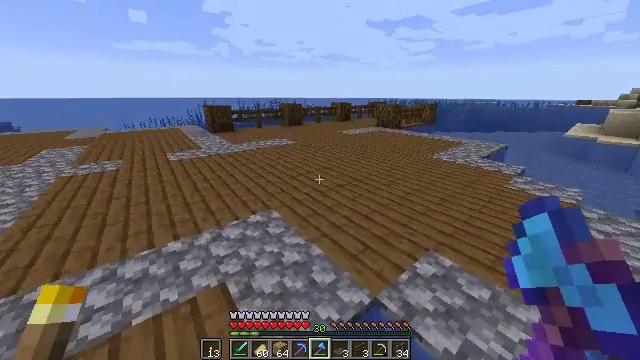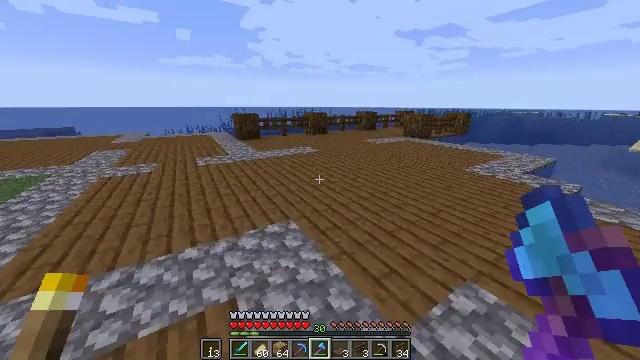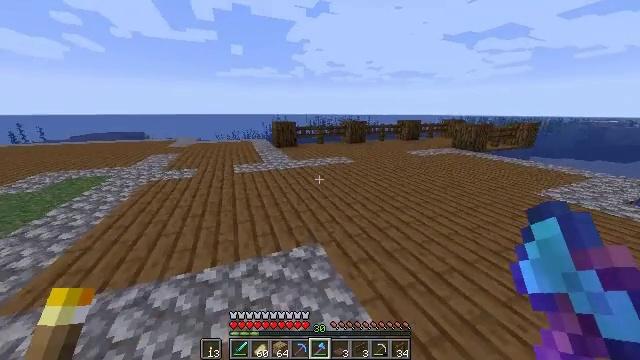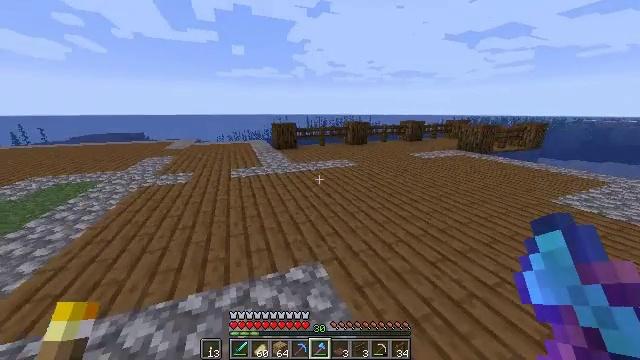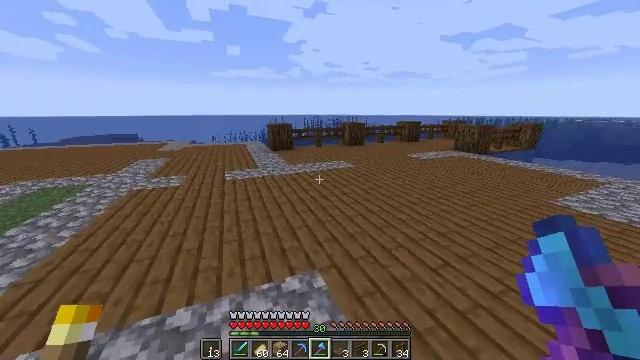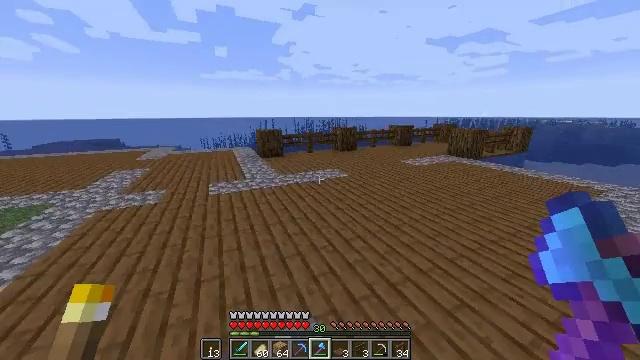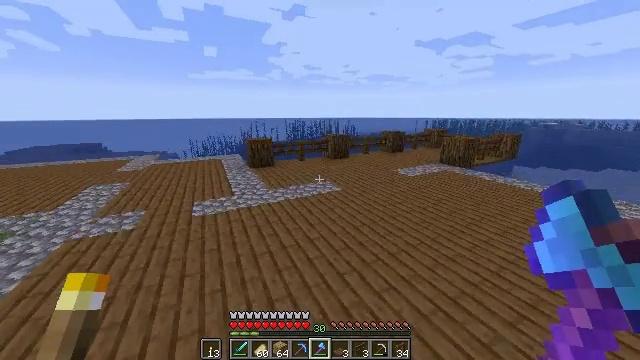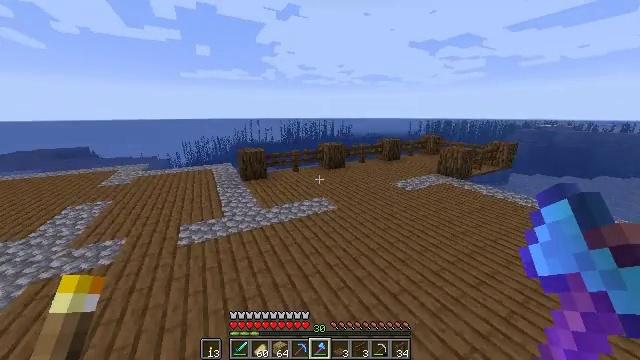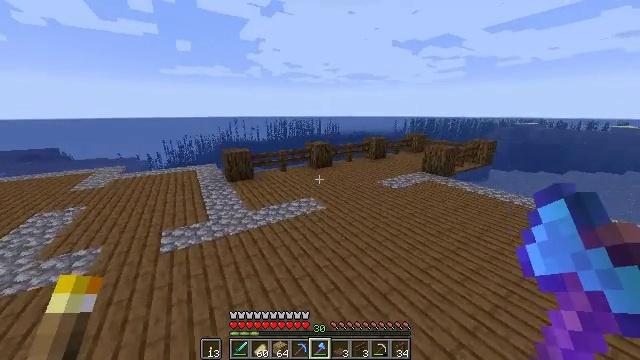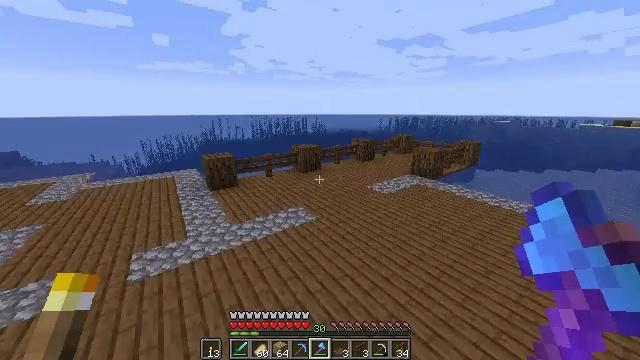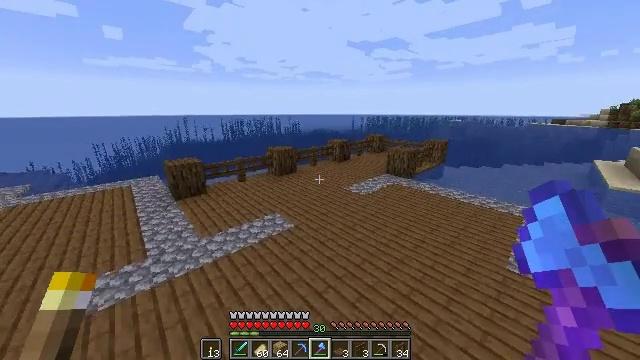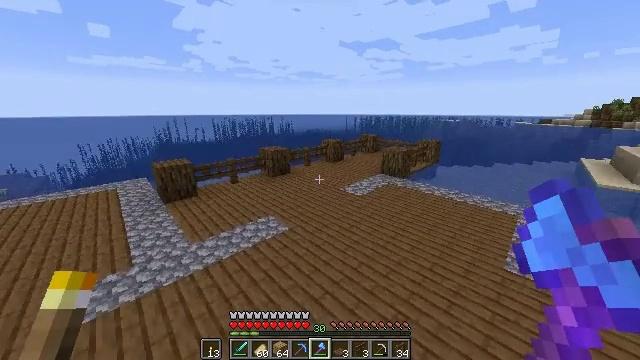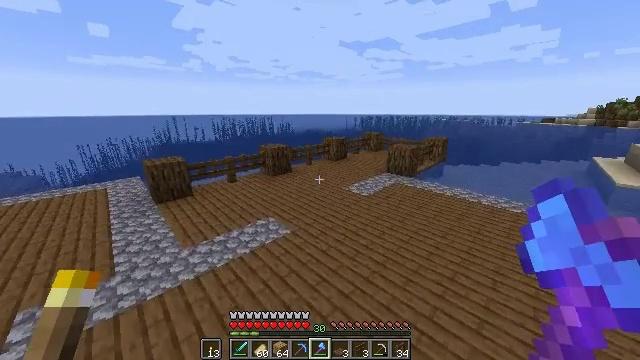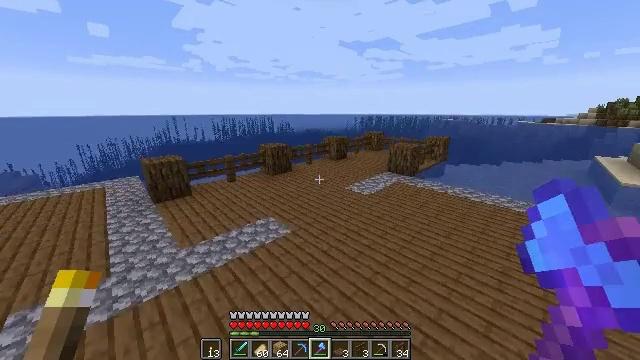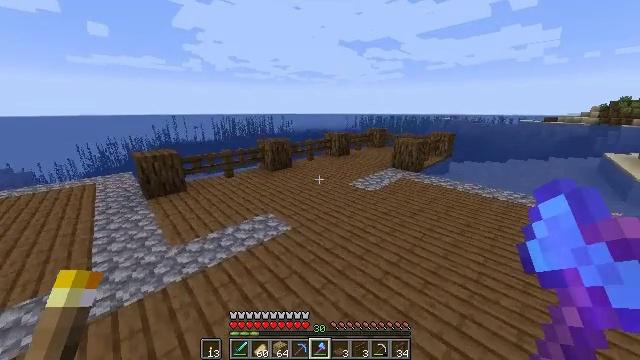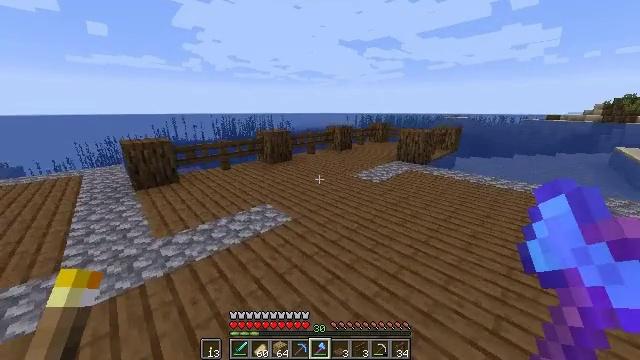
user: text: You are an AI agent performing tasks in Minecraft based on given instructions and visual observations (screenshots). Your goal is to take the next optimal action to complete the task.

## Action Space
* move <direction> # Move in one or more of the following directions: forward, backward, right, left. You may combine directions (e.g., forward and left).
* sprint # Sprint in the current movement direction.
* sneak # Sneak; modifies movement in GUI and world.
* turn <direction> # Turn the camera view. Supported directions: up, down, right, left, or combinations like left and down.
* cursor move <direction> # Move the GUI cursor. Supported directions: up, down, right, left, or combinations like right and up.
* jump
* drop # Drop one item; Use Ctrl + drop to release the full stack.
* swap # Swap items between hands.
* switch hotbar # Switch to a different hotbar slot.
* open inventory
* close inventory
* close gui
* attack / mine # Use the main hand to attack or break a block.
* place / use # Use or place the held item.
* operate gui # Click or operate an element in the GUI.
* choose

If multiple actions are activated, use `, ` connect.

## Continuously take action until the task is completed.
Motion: motion action
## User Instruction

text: Reclaim the spruce fence for reuse.
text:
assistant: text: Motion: move forward, sprint, turn left and up
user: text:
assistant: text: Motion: move forward, turn left and up
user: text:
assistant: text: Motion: move forward
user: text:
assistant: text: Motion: move forward
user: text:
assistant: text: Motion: move forward, turn right, jump
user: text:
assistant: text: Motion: move forward, turn right, jump
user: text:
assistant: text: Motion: move forward, turn right, jump
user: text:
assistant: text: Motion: move forward, turn right, jump
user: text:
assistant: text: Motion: move forward, turn right, jump
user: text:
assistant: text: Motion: move forward, turn right, jump
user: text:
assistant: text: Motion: move forward, turn right, jump
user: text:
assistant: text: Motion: move forward, jump
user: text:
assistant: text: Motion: move forward, jump
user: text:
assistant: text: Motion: move forward, sprint, jump
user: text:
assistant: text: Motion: move forward, sprint, jump
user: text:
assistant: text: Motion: move forward, sprint, jump
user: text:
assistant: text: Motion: move forward, sprint, jump
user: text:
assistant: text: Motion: move forward, jump
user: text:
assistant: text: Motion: move forward, turn right, jump
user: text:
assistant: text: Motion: move forward, jump
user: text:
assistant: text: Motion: move forward, turn right, jump
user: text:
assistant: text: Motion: move forward, turn right, jump
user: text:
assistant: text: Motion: move forward
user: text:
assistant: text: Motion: move forward
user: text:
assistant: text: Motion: no_op
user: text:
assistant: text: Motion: no_op
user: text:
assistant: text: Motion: no_op
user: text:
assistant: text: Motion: no_op
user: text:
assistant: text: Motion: no_op
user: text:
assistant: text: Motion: no_op